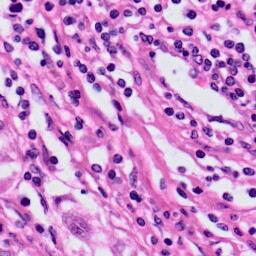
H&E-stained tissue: Skin